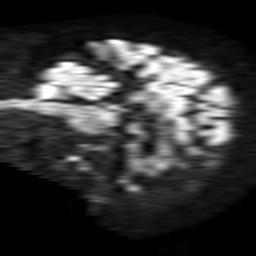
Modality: TRACE
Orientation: sagittal
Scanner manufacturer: philips
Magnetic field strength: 1.5 T
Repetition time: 3.397 s
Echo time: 0.06899 s